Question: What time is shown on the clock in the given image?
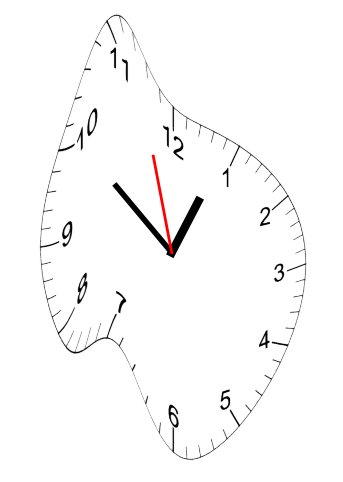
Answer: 12:50:57